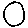
Label: circle